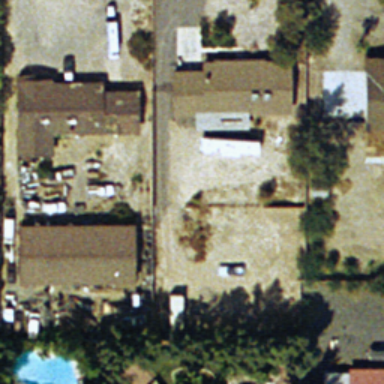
It is a medium residential area .